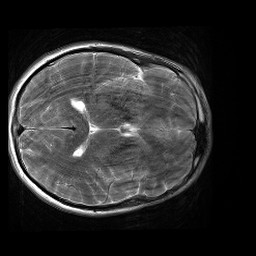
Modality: T2w
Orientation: axial
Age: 27
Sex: male
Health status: healthy
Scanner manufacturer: siemens
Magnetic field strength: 3 T
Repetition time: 4.01 s
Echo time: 0.116 s